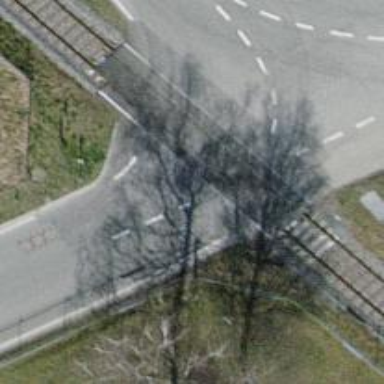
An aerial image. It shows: Level crossing along the railway.